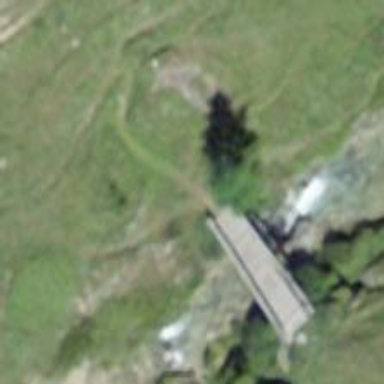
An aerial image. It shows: Path leading to bridge.